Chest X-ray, PA view. Patient: 46 years old, sex M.
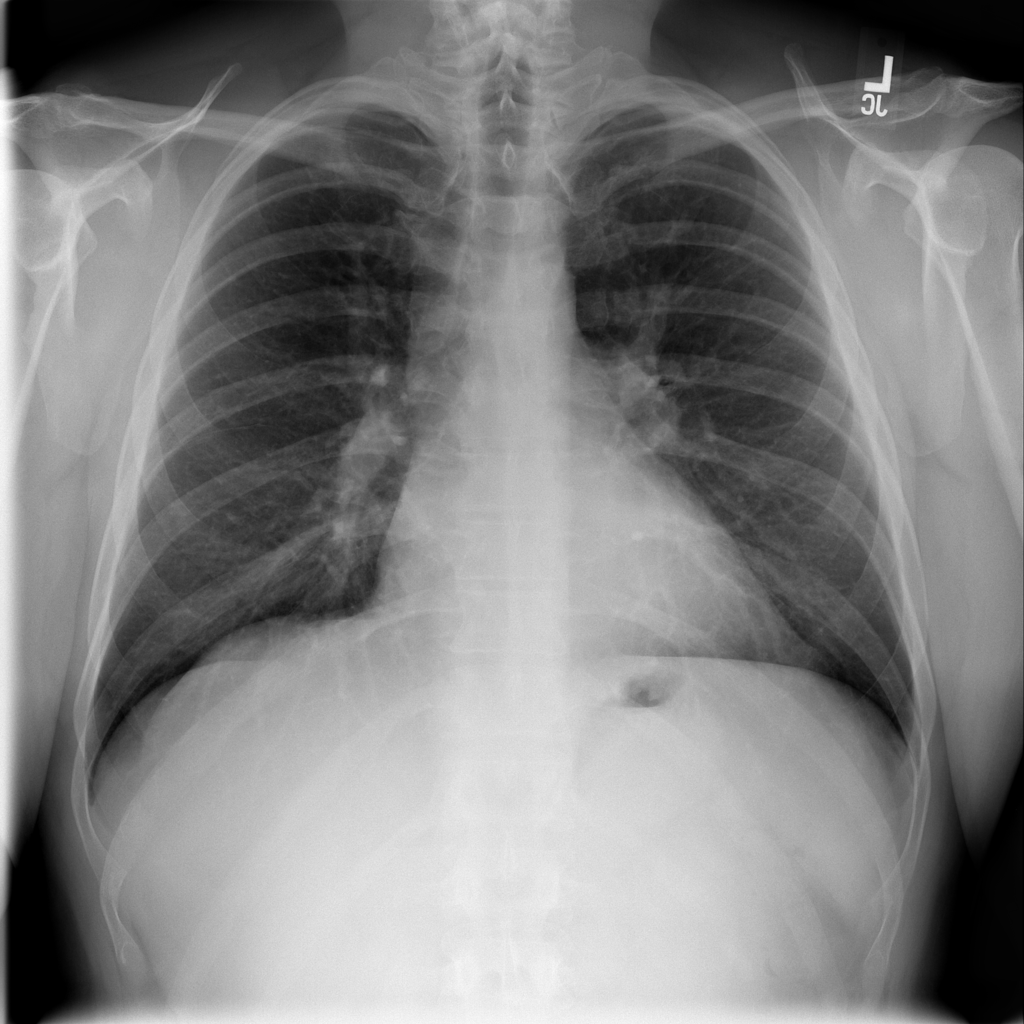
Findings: No Finding